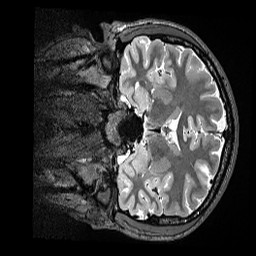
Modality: T2w
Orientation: coronal
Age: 23
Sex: male
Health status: ill
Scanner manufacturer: siemens
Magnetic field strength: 3 T
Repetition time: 3.2 s
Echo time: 0.564 s